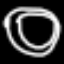
Label: clock